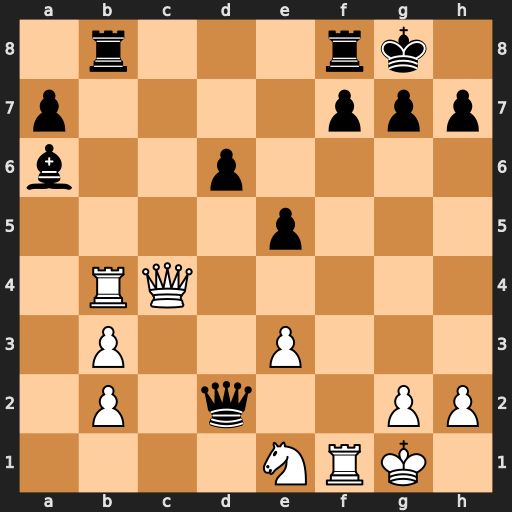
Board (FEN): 1r3rk1/p4ppp/b2p4/4p3/1RQ5/1P2P3/1P1q2PP/4NRK1
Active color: w
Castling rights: -
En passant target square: -
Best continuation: Qxf7+ Rxf7 Rxb8+ Bc8 Rxc8+ Rf8 Rfxf8#